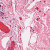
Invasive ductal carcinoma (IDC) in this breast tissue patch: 0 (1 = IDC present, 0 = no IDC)